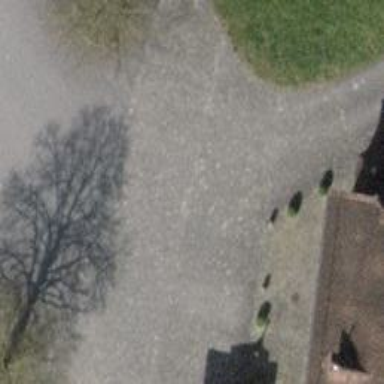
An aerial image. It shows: Service road with sett surface.